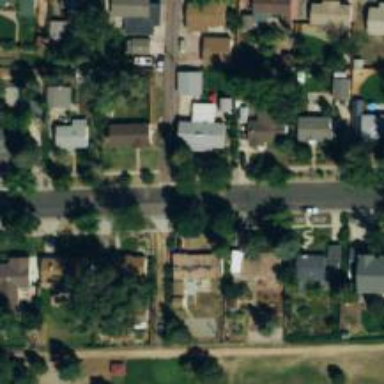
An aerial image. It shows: Alley classified as service road.